Question: I've been following the lessons on <URL> and I've finished the HTML/CSS and about half of the jQuery tutorials.
I figured I should try to test my knowledge by writing code and opening it in my web browser, which is Chrome (Version 34.0.1847.131 m).
I have the HTML and CSS working perfectly fine, but I can't seem to get the jQuery (script.js is the filename) code to work properly. Here is my code for all three files in my test project:
'''
<!DOCTYPE html>
<html>
<head>
<link rel='stylesheet' type='text/css' href='stylesheet.css'/>
<script type='text/javascript' src='script.js'></script>
</head>
<body>
<div><br/><strong>Click Me!</strong></div>
</body>
</html>
'''
'''
div
{
height: 60px;
width: 100px;
border-radius: 5px;
background-color: #69D2E7;
text-align: center;
color: #FFFFFF;
font-family: Verdana, Arial, Sans-Serif;
opacity: 0.5;
}
'''
'''
$(document).ready(function()
{
$('div').hide();
});
'''
This code basically should instantly hide a div box I am creating. However, whenever I open the index.html page in chrome, it just shows the box in the upper left corner (thus, my '$('div').hide();' isn't being run.
My files are all in the same location:

I'm writing my code in the Sublime Text 2 IDE.
I've seen multiple questions similar to this on SO but everyone's problem was that they have didn't wrap their js code in the $(document).ready() function.
Can someone tell me what I'm doing wrong?
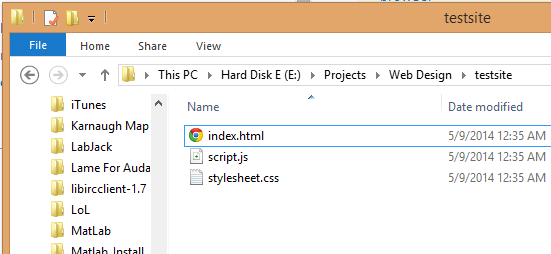
Answer: You have not loaded jQuery.
Add this line to your '<head>'
'''
<script src="//ajax.googleapis.com/ajax/libs/jquery/1.10.2/jquery.min.js"></script>
'''
Edit: If you are using this offline, you need to use 'http://' as it will default to 'file://'
'''
<script src="http://ajax.googleapis.com/ajax/libs/jquery/1.10.2/jquery.min.js"></script>
'''
Hosted by google. <URL>